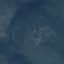
Land use / land cover class: HerbaceousVegetation